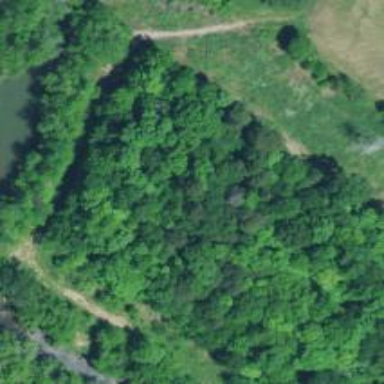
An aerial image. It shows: Mixed woodland area with variety of leaf types and cycles.